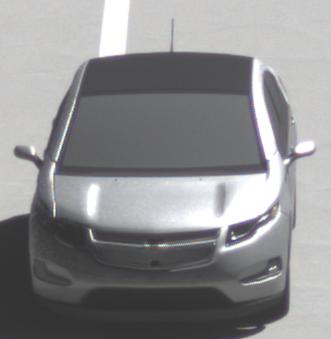
Make: Chevrolet
Model: Volt
Detailed model: Volt
Model produced from: 2011/11
Model produced until: 2014/08
Doors: 5
Color: white
Road condition: dry road
Daytime: midday
Contrast: high contrast